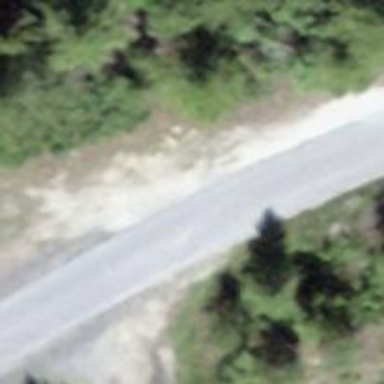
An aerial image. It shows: Bus stop along the road.